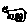
Label: cat